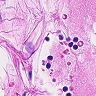
Metastatic tissue present: no